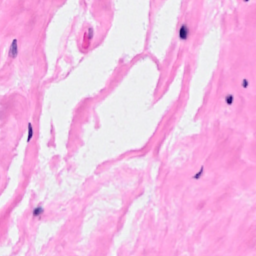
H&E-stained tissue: Breast